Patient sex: F
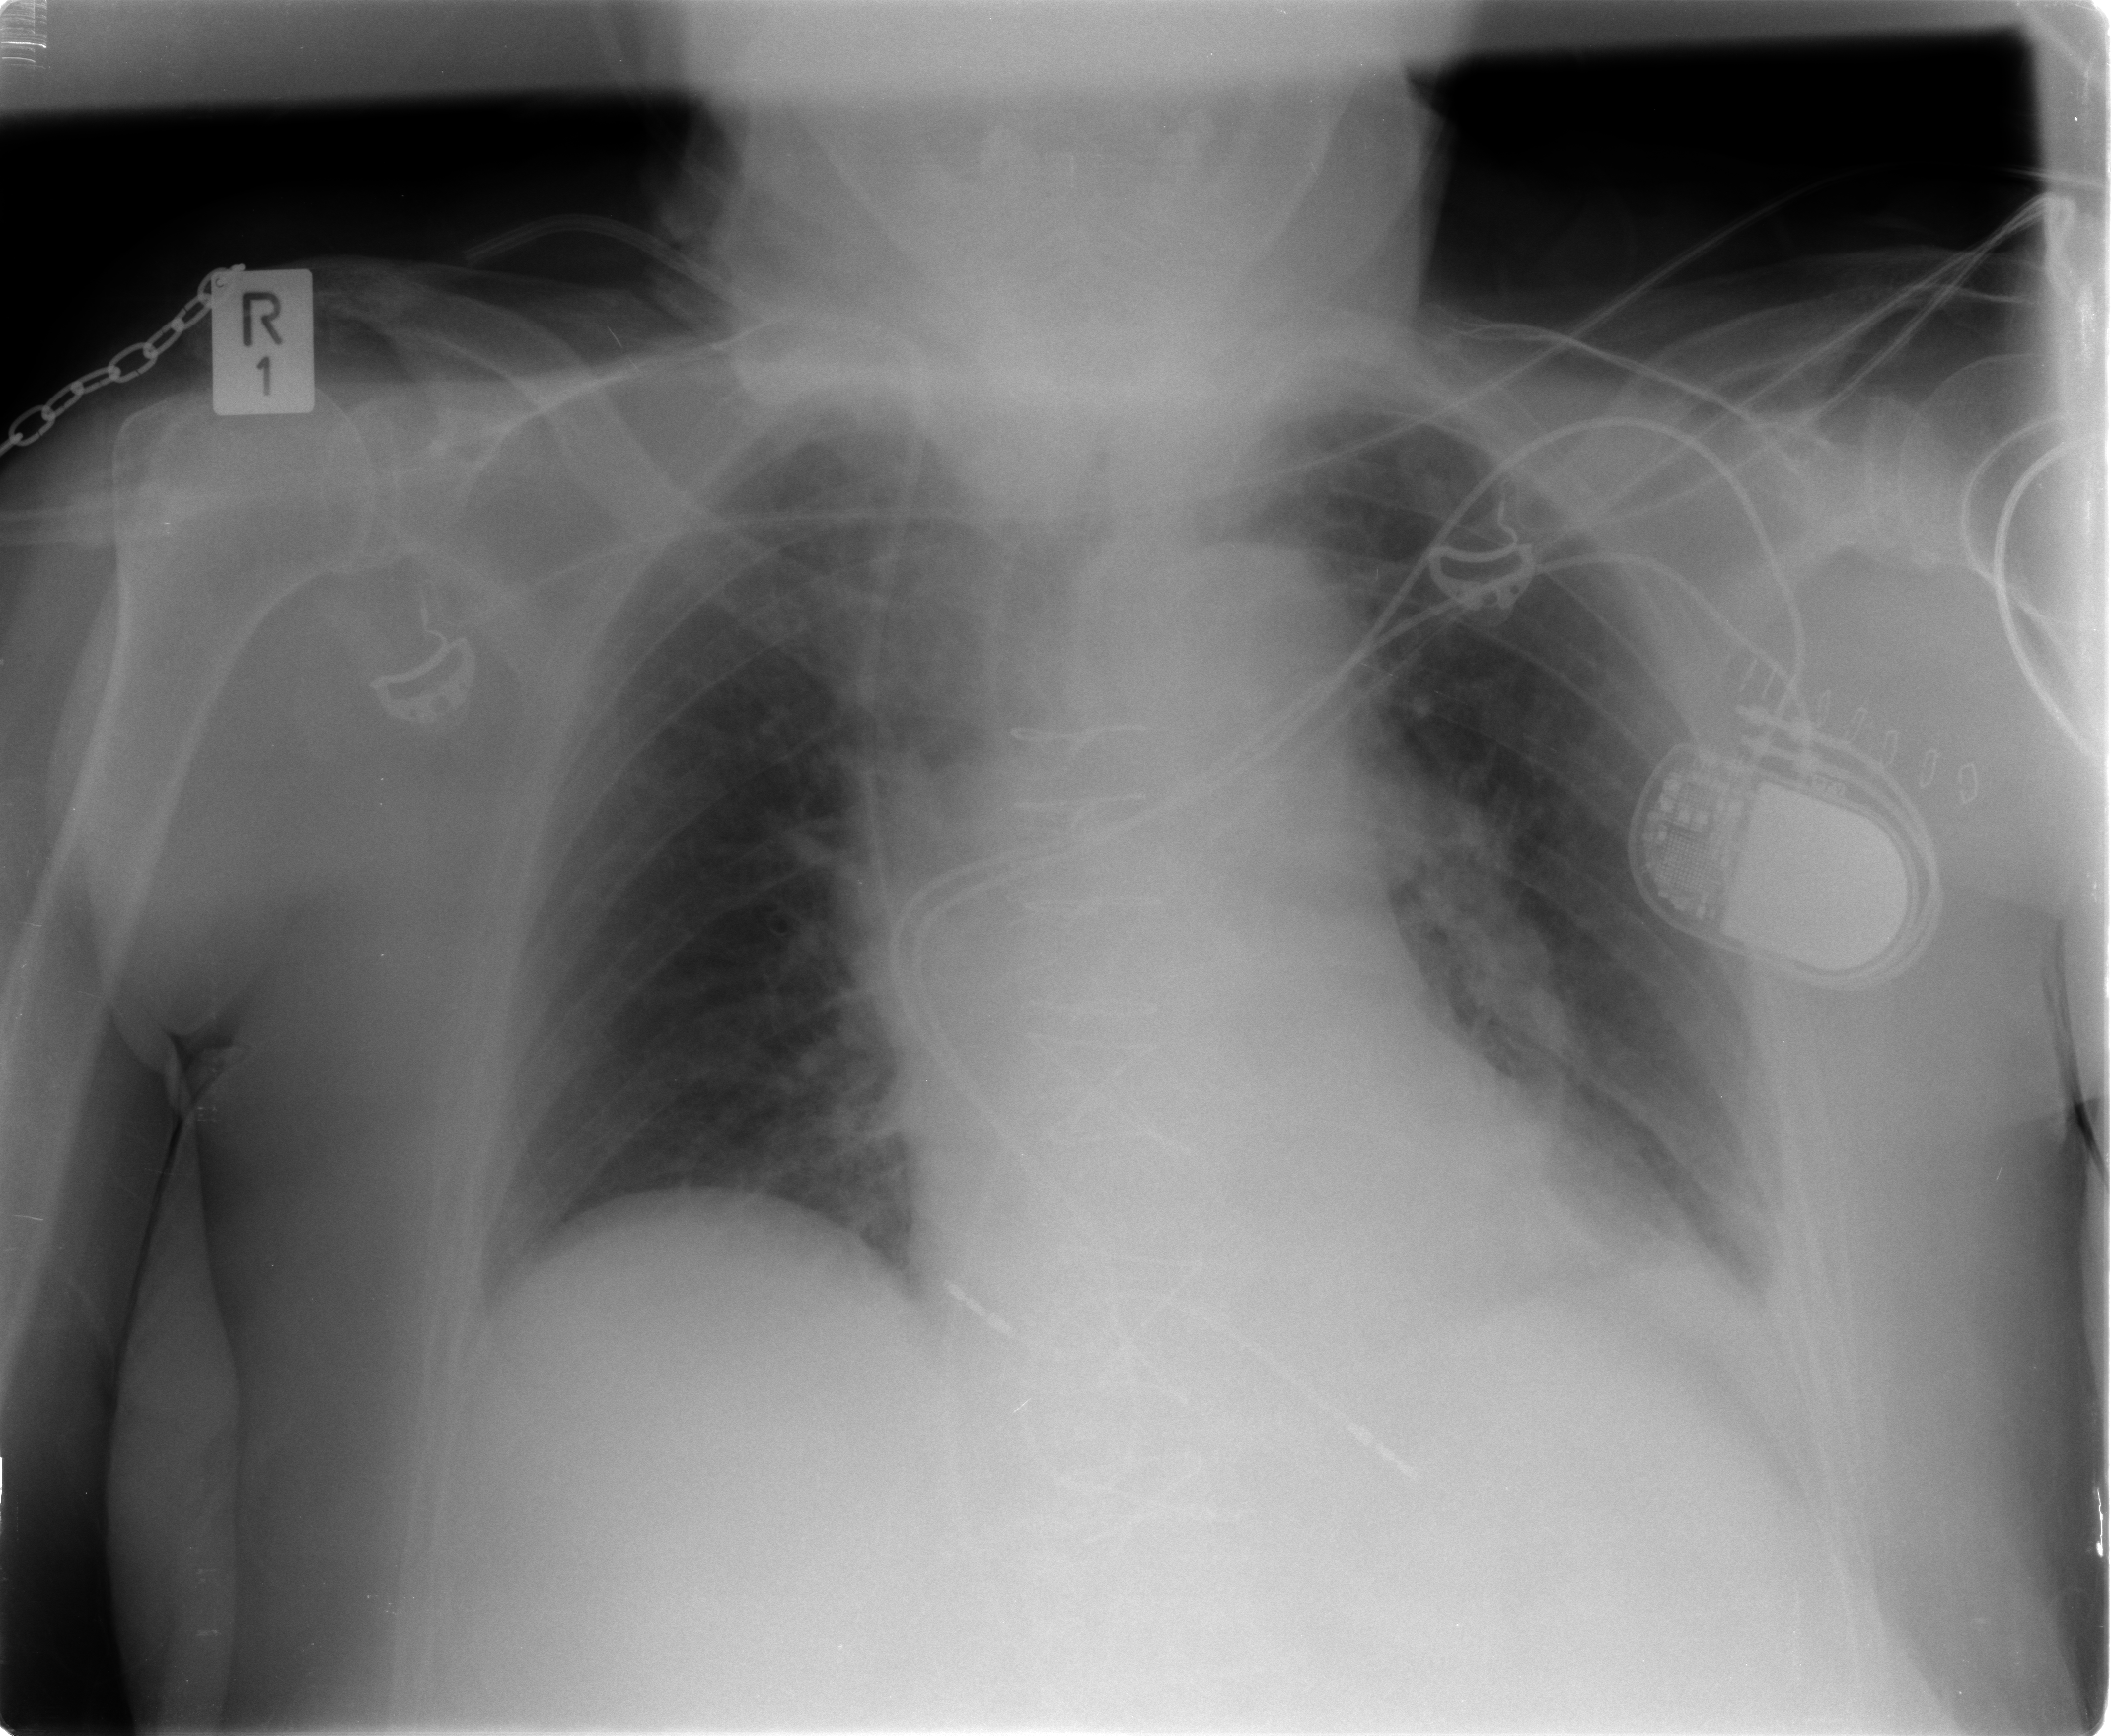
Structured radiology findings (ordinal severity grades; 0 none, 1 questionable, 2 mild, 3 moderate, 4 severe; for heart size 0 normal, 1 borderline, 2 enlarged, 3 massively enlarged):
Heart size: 2
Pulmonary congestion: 2
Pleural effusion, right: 0
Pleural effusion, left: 2
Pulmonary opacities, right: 0
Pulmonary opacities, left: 0
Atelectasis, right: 0
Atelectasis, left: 2